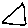
Label: triangle